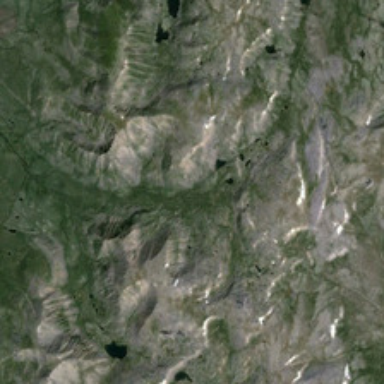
The mountain is very gentle and smooth .